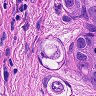
Metastatic tissue present: yes